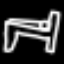
Label: bed